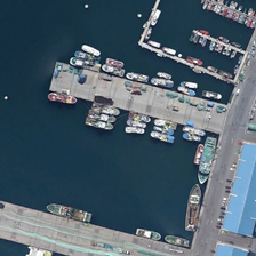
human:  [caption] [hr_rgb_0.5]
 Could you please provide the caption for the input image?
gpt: Some of the ships are moored in ports with blue roofs.

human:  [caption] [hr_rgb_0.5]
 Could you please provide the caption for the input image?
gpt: Some boats are moored on a port in a blue roof building.

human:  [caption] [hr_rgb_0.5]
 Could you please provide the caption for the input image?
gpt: many ships are docking in this port with lots of containers placed on its bank .

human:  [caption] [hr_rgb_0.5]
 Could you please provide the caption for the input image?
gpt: Some boats are moored in the harbour with blue roof buildings.

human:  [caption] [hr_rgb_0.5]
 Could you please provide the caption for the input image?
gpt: many ships are docking in this port with lots of containers placed on its bank .